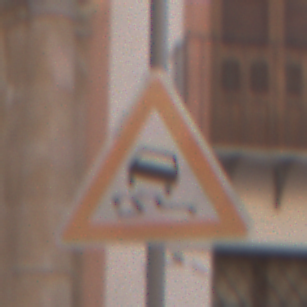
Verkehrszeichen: SchleuderOderRutschgefahr
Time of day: MorningAfternoon
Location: Outdoor (Urban)
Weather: PartlyCloudy
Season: NotSpecified
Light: Natural